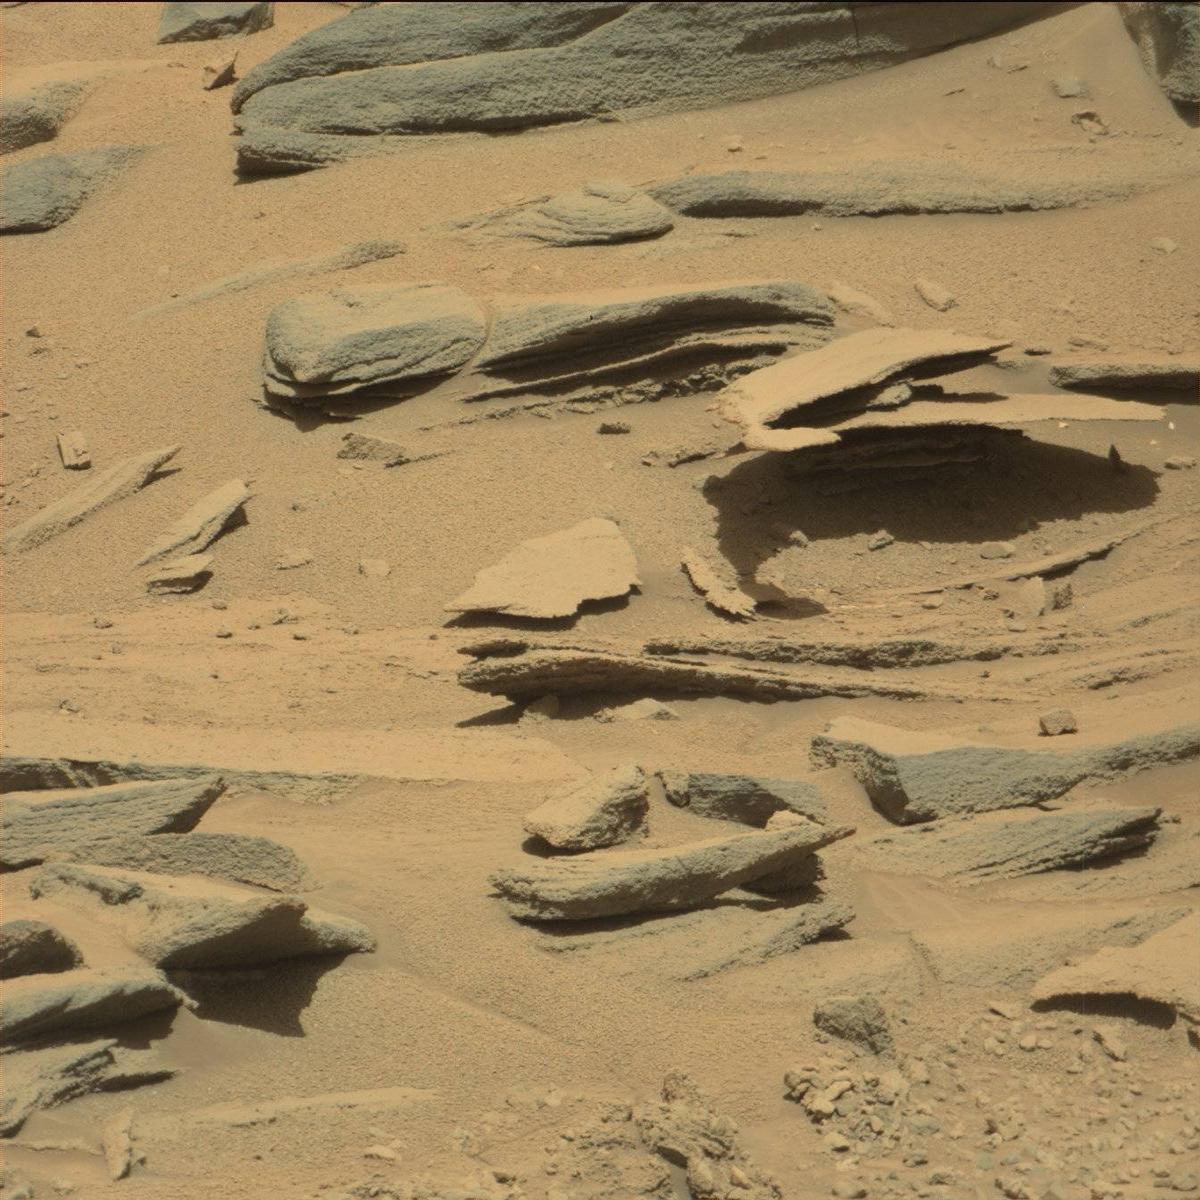
Terrain classes present: Bedrock, Sand / Soil